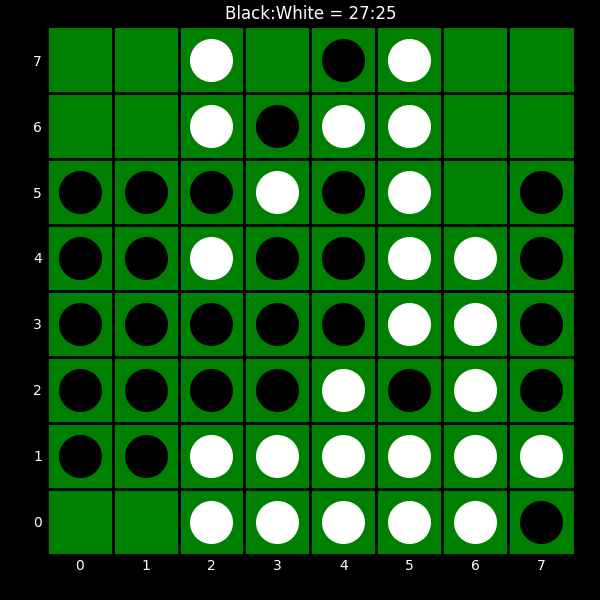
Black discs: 27
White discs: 25